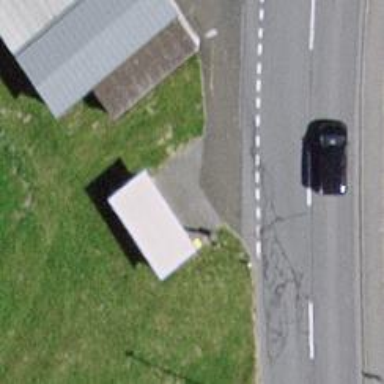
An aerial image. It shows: Bus stop with shelter. It is platform for public transport.